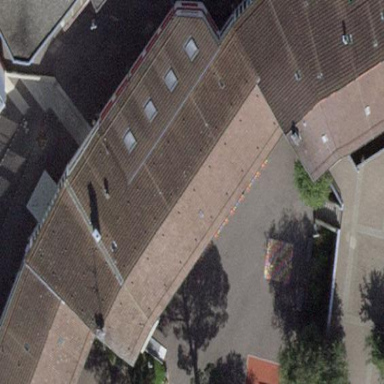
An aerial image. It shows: School building.